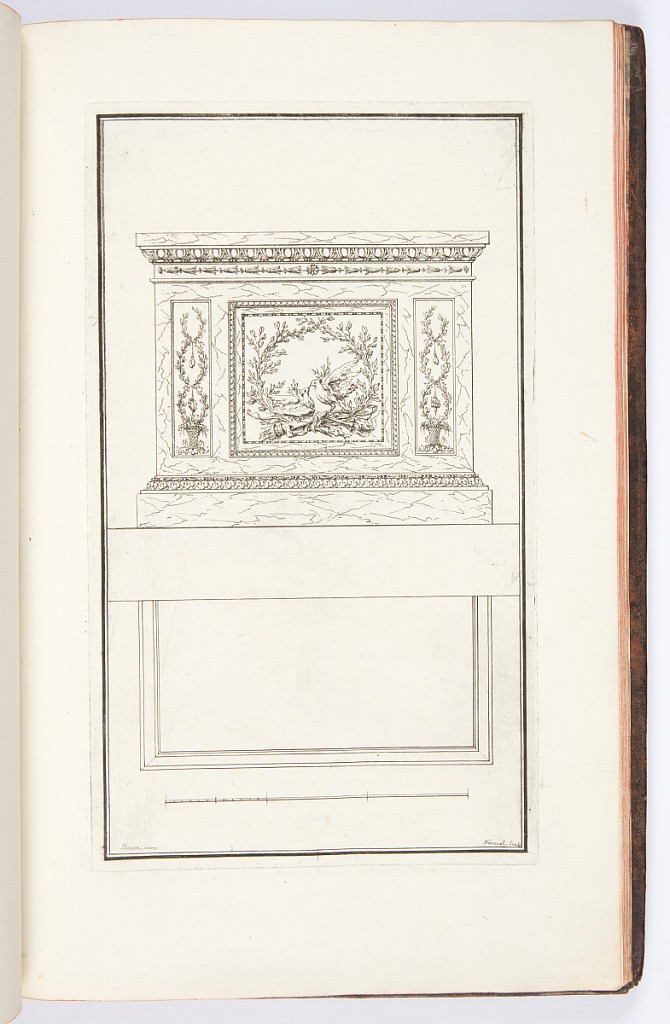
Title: POELE dans le genre moderne, avec trophies, pilastres et arabesques
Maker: Louis-Gustave Taraval, French, 1738 – 1794
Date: ca. 1791
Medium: Etching on paper
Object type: Print
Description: Design for a stove heater decorated with neoclassical motifs, in the form of a pedestal decorated with a square panel with two birds, framed by foliate branches, and a quiver of arrows, flaming torch, bow, and a horn at their feet. Framed by horizontal panels of intertwined foliate branches and a basket. And running pattern moldings, featuring egg and dart, fleurons, and leaf motifs. A plan view and scale below. The plate is signed.